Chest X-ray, PA view. Patient: 45 years old, sex M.
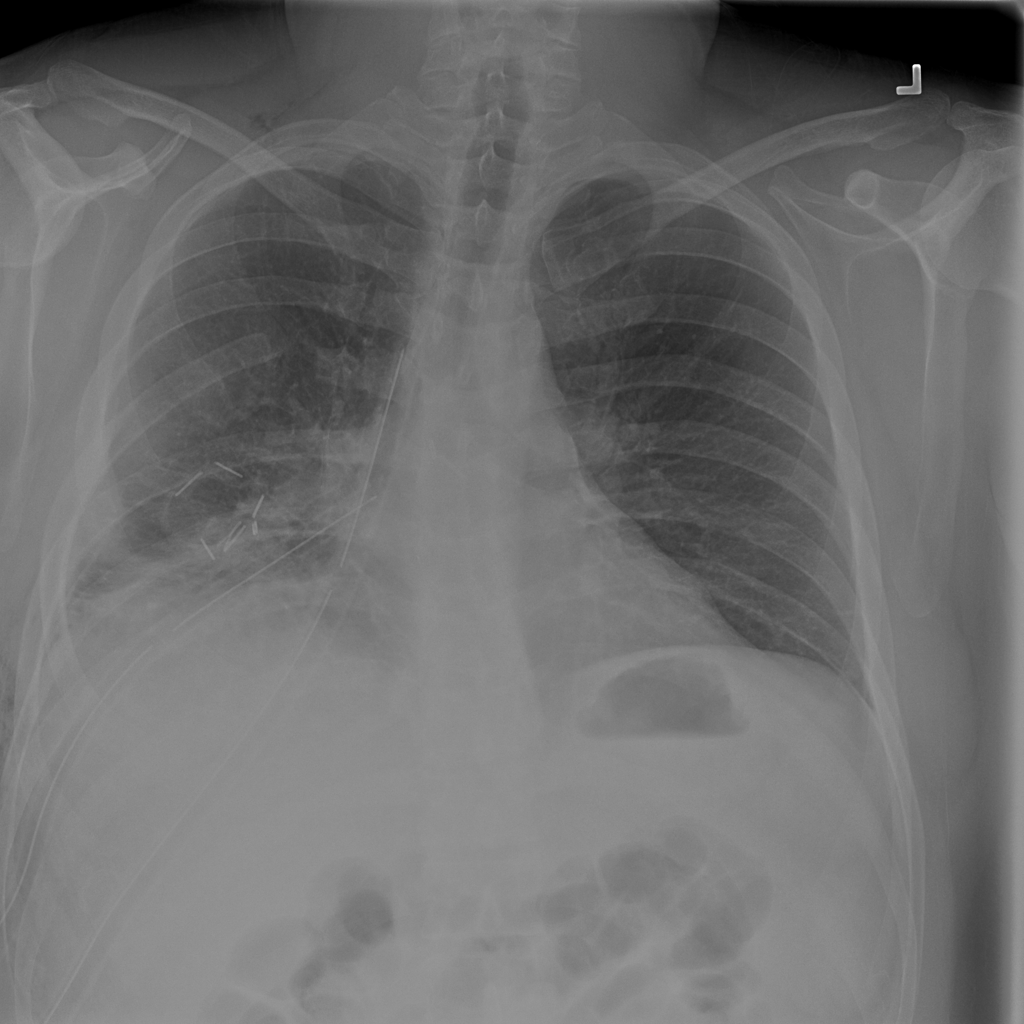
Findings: No Finding